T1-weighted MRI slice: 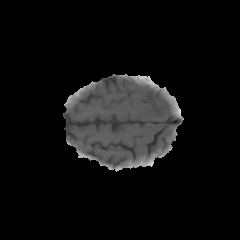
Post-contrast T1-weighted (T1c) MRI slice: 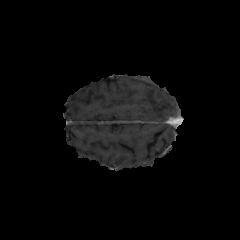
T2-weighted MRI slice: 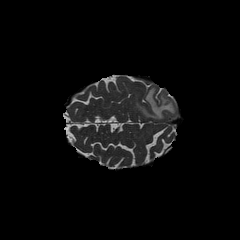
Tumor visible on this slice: yes